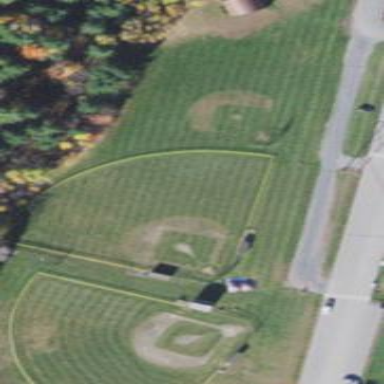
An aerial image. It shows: Baseball pitch for leisure and sports activities.